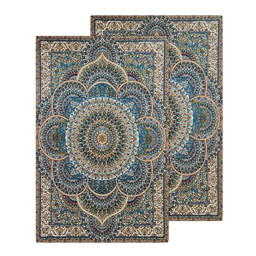
Label: decoration